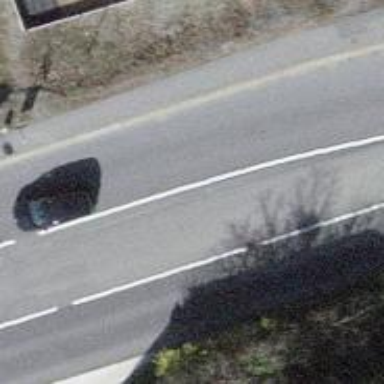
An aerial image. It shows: Marked asphalt footway with crossing markings.